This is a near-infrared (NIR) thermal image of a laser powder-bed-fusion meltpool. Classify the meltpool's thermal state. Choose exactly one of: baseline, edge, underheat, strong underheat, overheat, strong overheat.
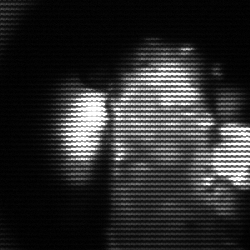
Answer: strong underheat